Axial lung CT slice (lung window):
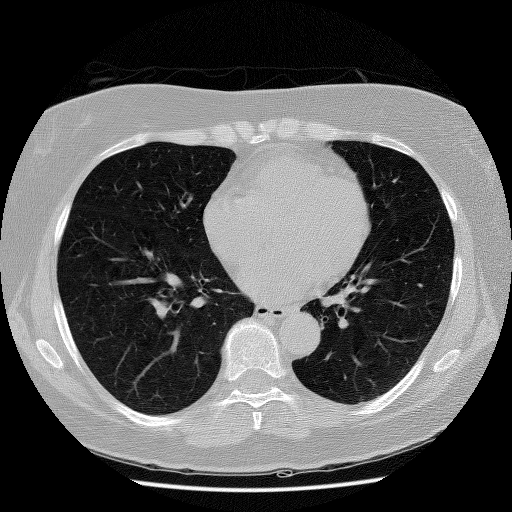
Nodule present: no